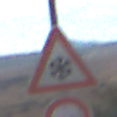
Verkehrszeichen: SchneeOderEisglaette
Zusatzzeichen unten: Ueberholverbot
Umgebung: Outdoor, Nature
Tageszeit: Midday
Wetter: Clear
Licht: Natural
Jahreszeit: NotSpecified
Kontrast: HighContrast